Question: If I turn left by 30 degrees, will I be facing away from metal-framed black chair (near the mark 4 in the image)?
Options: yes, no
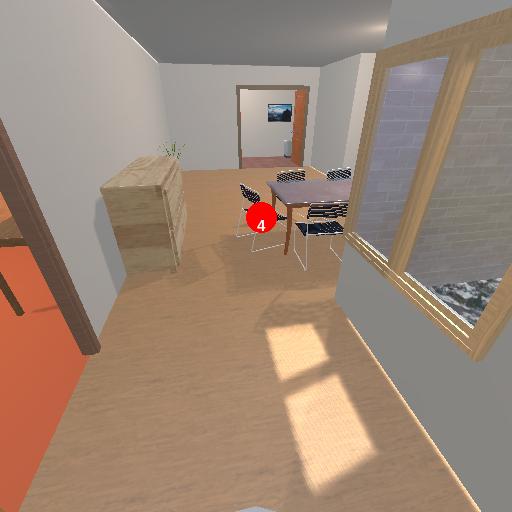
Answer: yes